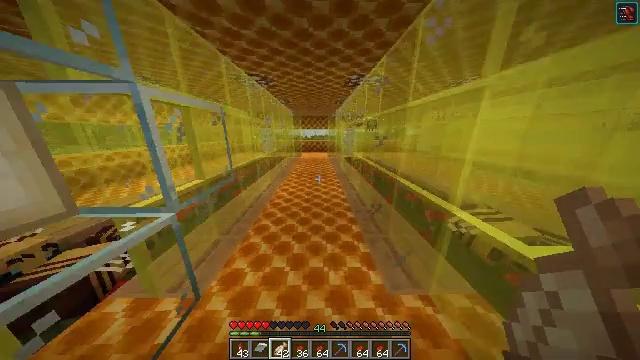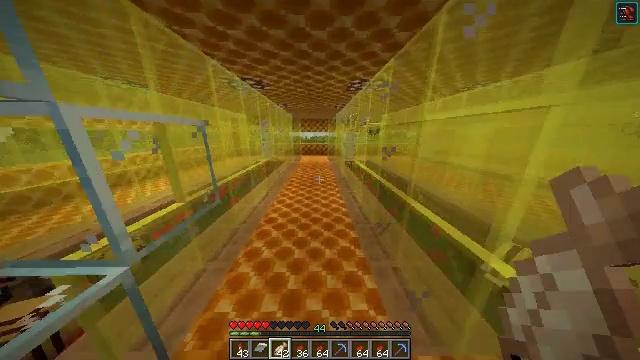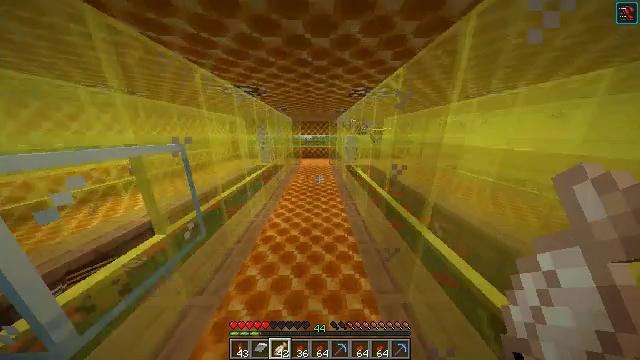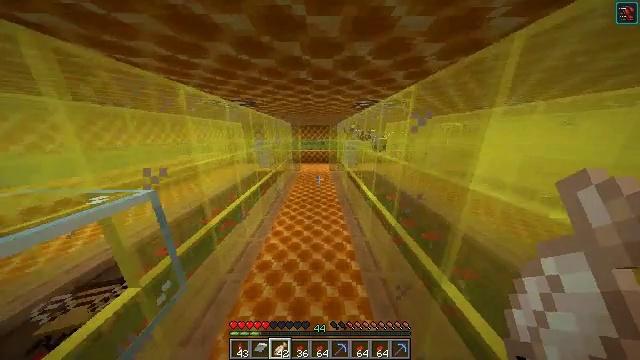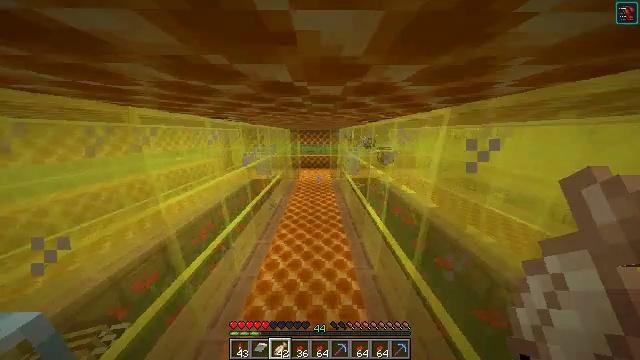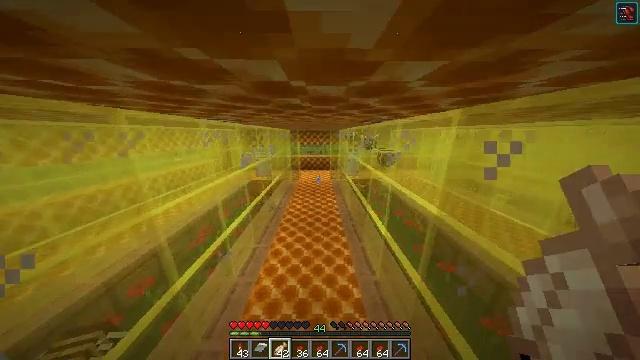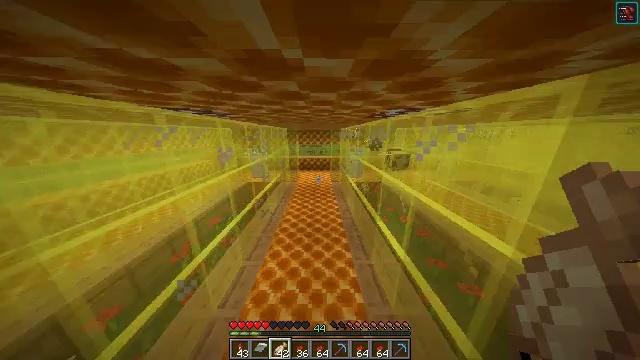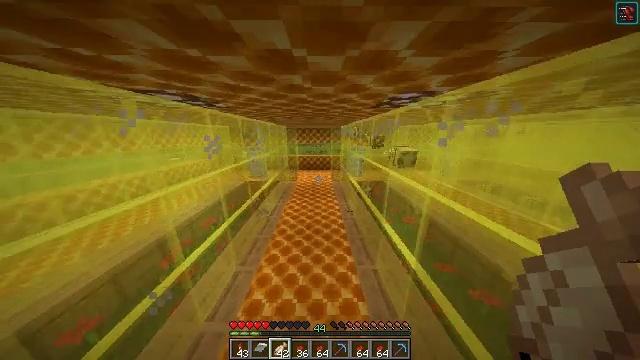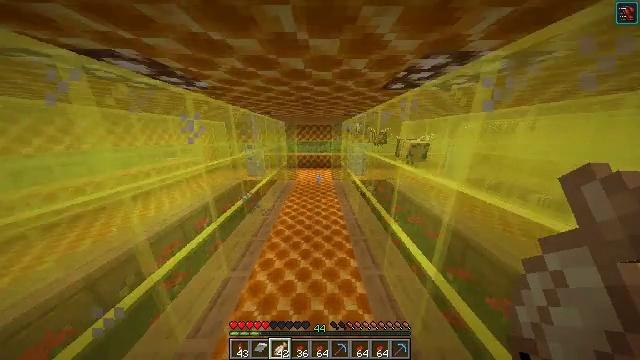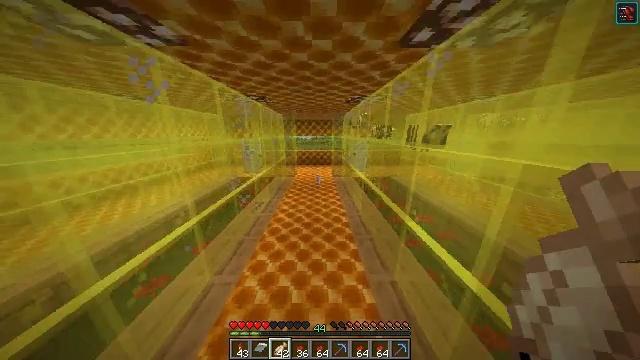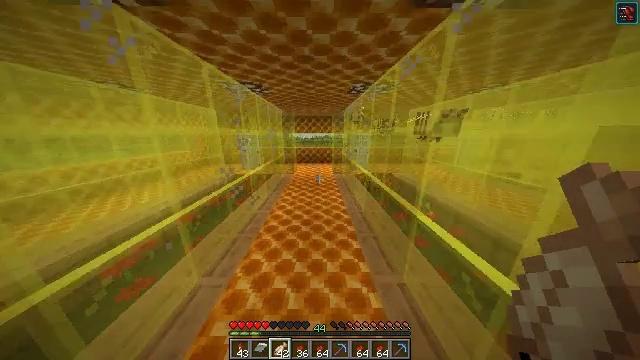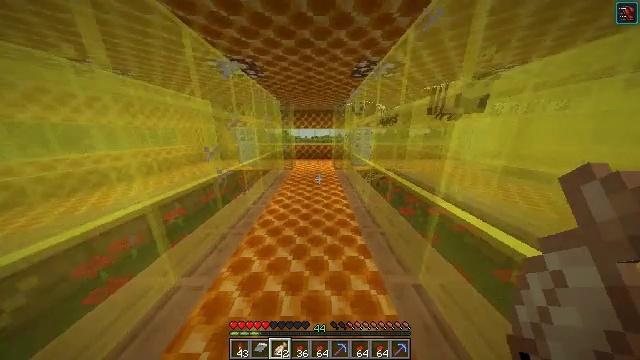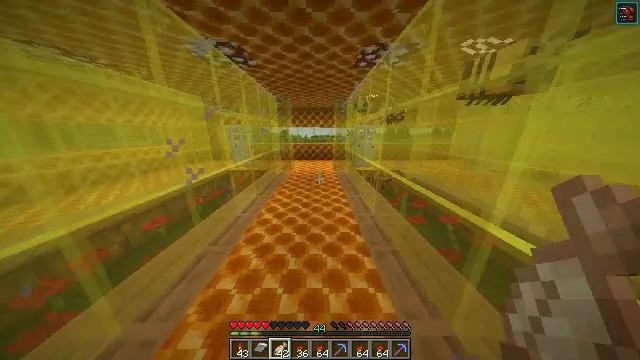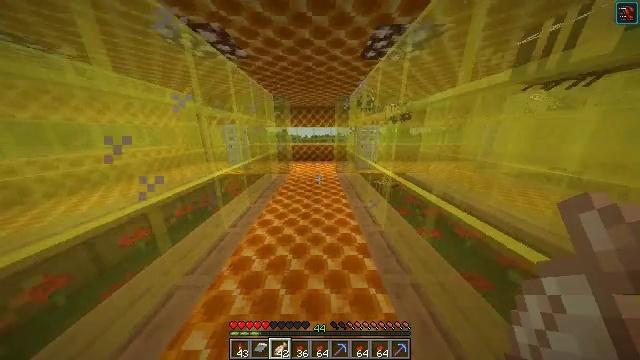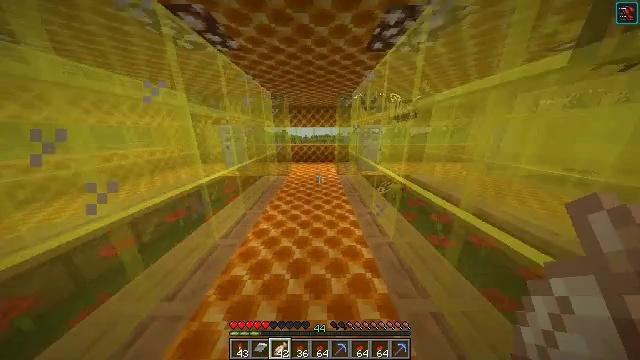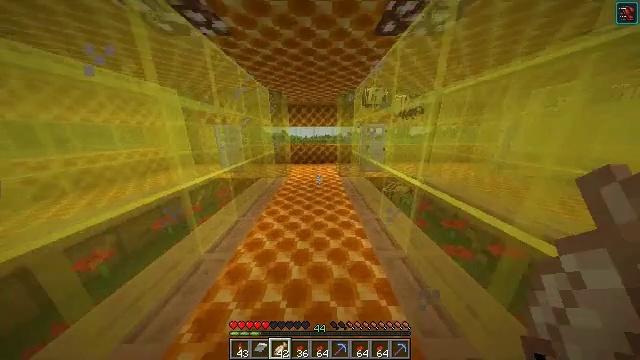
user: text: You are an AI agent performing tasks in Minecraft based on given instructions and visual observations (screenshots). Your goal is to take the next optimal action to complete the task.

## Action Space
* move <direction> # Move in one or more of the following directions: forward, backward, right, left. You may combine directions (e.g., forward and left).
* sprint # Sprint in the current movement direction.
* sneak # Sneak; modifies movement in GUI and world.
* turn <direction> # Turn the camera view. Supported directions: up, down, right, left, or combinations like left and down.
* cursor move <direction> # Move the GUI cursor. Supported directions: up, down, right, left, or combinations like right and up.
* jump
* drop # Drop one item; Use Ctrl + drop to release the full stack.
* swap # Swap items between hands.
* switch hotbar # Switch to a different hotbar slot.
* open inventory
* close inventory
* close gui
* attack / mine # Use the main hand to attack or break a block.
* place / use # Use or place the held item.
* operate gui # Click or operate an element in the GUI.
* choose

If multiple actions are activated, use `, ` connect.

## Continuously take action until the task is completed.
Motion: motion action
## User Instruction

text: Form a honey block with honey bottles in the grid.
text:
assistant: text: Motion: move forward, jump
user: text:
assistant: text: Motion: move forward, jump
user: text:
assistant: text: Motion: move forward, jump
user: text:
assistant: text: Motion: move forward, jump
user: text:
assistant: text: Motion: move forward
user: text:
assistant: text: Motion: move forward
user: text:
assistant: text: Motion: move forward
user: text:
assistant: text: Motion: move forward
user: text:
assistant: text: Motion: move forward
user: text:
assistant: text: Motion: move forward
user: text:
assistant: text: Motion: move forward
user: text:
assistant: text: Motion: move forward
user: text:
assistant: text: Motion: move forward
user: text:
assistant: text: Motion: move forward
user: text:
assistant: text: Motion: move forward, jump
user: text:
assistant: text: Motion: move forward, jump
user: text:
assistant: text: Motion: move forward, jump
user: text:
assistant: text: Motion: move forward
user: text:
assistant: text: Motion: move forward
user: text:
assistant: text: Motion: move forward
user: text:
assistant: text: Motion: move forward
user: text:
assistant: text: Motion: move forward, turn left
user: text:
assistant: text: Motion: move forward, turn left and down
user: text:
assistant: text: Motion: move forward, turn left and down
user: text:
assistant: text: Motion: move forward, turn left and down
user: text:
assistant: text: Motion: move forward, turn left
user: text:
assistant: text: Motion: move forward, turn left
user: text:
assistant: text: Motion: move forward, turn left
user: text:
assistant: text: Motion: move forward and move right, turn left
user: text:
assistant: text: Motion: move forward and move right, turn left